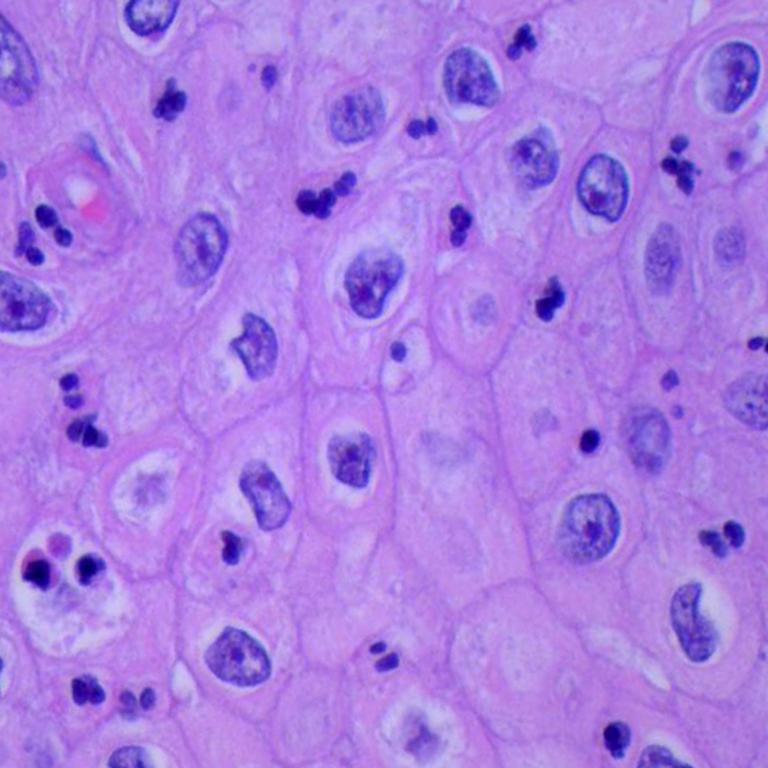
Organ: lung
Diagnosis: squamous carcinomas